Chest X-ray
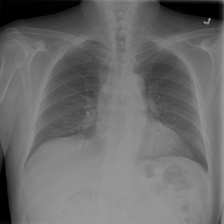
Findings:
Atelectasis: negative
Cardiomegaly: negative
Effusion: negative
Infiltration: negative
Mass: negative
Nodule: negative
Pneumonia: negative
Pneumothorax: negative
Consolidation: negative
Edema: negative
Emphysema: negative
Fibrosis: negative
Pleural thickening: negative
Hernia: negative